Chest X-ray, AP view. Patient: 47 years old, sex M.
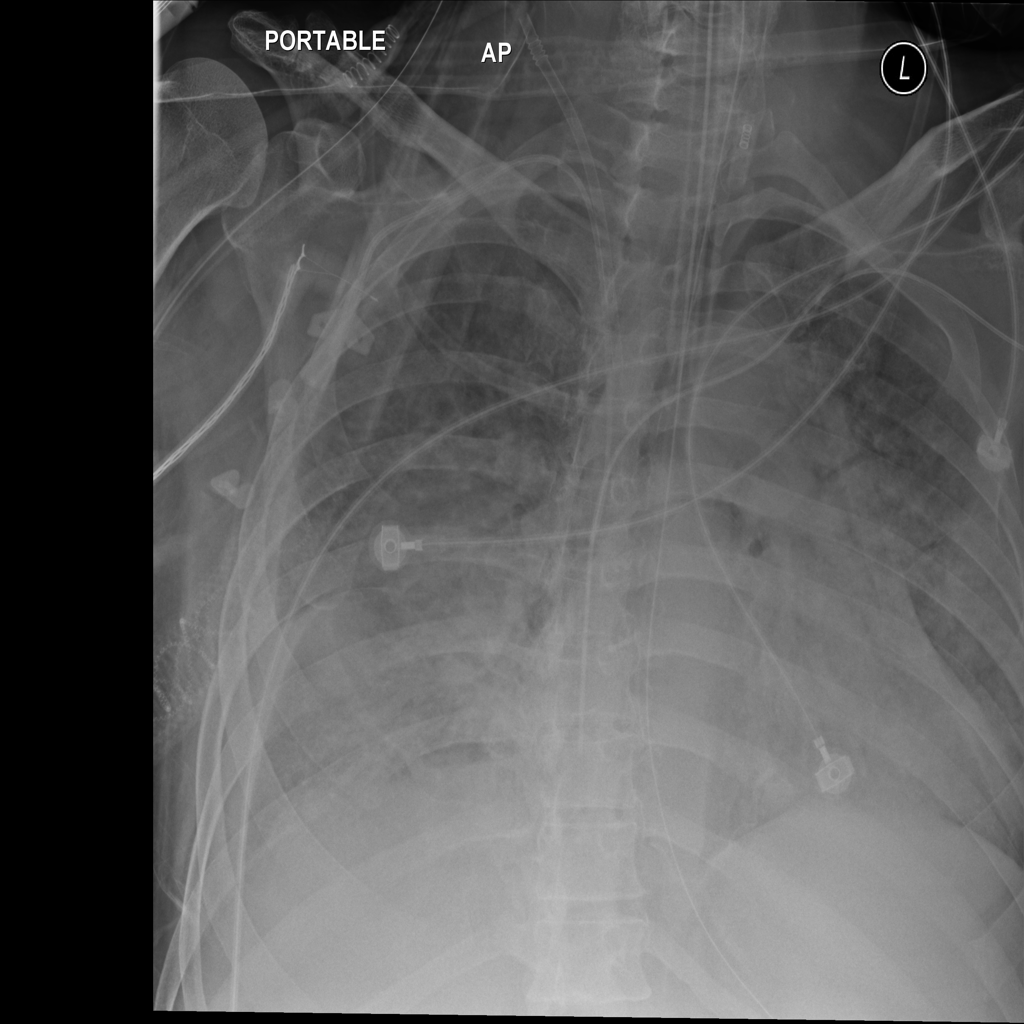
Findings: Infiltration